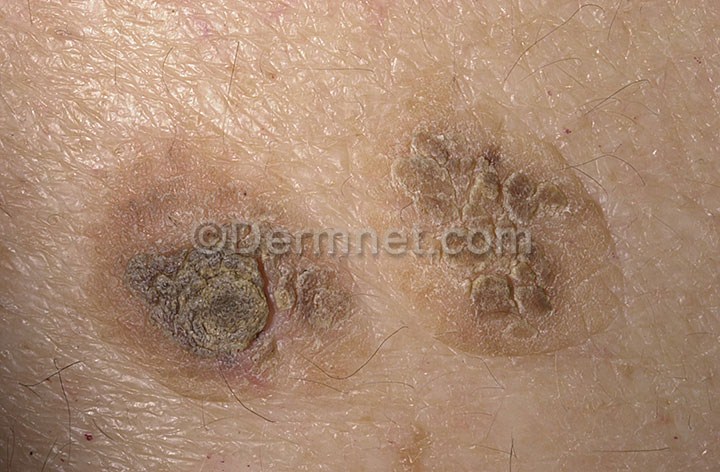
Disease: Seborrheic Keratoses and other Benign Tumors